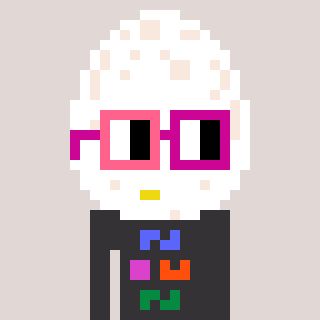
a pixel art character with square pink and red glasses, a egg-shaped head and a grayscale-colored body on a warm background